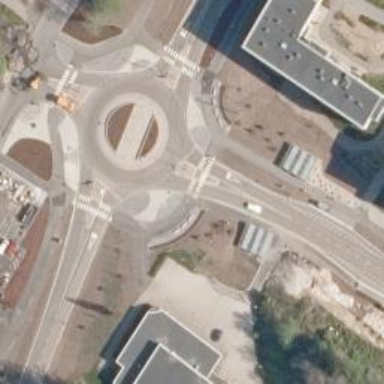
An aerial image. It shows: Tertiary road with asphalt surface leading to roundabout junction.